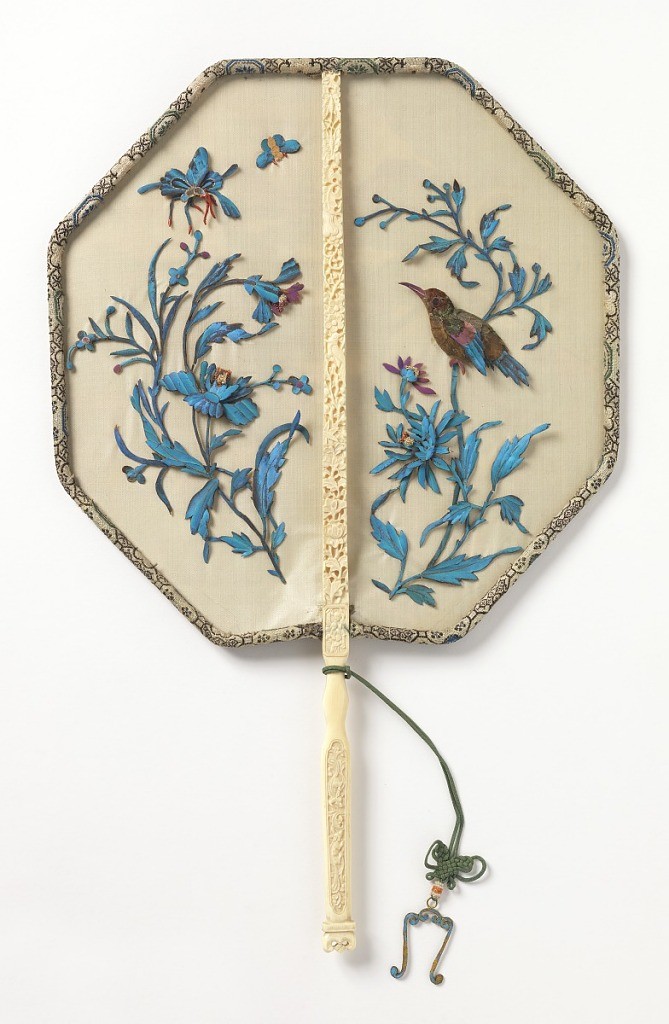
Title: Handscreen
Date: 19th century
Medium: Silk leaf with applied kingfisher feathers, silk-wrapped frame, carved ivory handle, silk cord with glass beads, embroidered and gilded pendant
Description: Handscreen with octogonal leaf and carved ivory handle. Cream-colored silk gauze leaf has a design of flowering plants, birds and insects, formed from kingfisher and other feathers. The frame is wrapped with brocaded silk. The handle is ornamented with a knotted green silk cord, glass beads and an embroidered and gilded pendant.